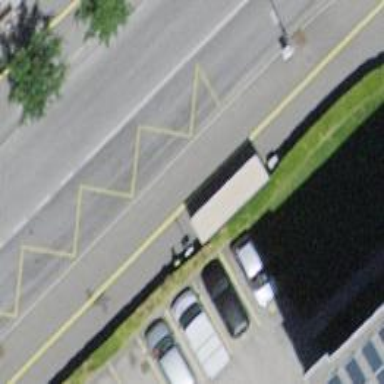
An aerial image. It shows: Bus stop with shelter. It is platform for public transport.